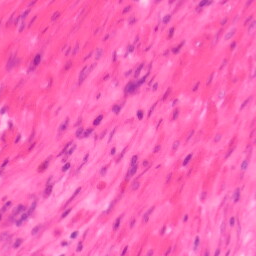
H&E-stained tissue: Colon